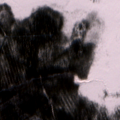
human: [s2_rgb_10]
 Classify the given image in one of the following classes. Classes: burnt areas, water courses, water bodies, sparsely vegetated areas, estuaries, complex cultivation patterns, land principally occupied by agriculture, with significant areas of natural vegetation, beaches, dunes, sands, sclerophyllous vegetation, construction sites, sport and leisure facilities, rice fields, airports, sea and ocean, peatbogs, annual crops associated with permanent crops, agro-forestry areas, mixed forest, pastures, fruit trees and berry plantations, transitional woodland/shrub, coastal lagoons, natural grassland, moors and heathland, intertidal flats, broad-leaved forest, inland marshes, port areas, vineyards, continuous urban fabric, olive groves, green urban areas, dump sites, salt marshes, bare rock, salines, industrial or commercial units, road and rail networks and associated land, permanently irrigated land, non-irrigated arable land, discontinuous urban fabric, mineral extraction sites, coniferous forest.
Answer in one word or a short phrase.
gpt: coniferous forest, mixed forest, peatbogs